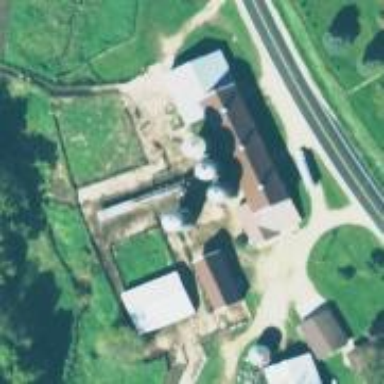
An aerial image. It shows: Silo.